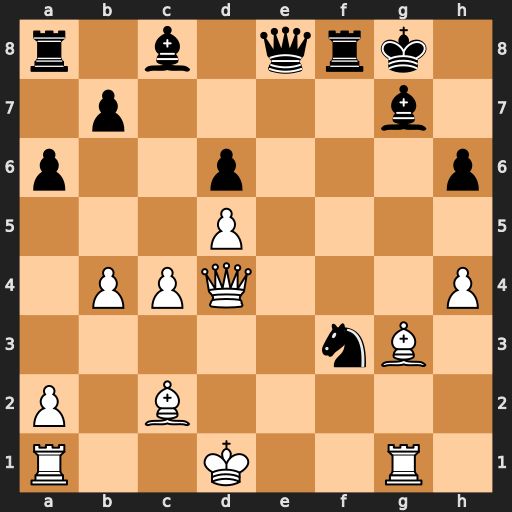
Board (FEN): r1b1qrk1/1p4b1/p2p3p/3P4/1PPQ3P/5nB1/P1B5/R2K2R1
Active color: w
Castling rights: -
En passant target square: -
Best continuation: Qxg7+ Kxg7 Be5+ Kf7 Rg7#